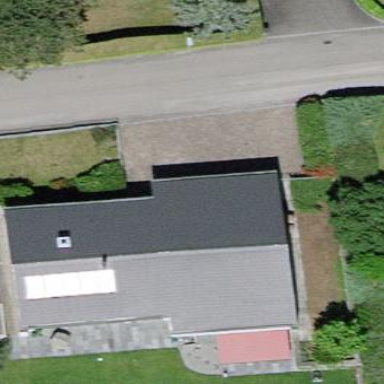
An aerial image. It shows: Simple and straightforward house.